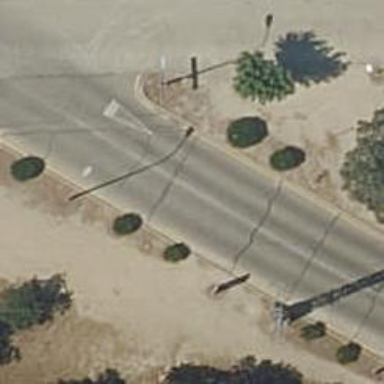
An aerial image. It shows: Marked crossing on the road.